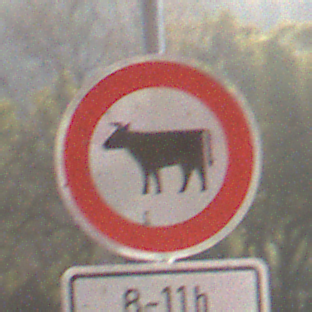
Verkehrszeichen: VerbotViehtrieb
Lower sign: ZeitangabenOhneBeschraenkungAufWochentage2
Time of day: SunriseSunset
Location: Outdoor (Nature)
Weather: Clear
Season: NotSpecified
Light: Natural